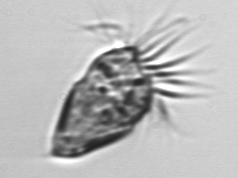
Label: Strombidium_morphotype1